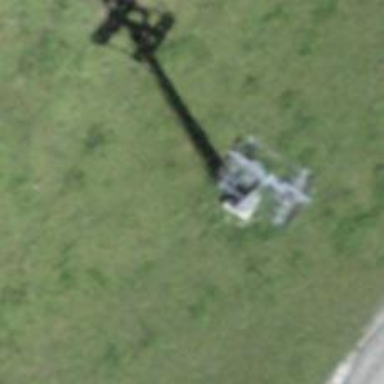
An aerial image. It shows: Pylon used for aerialway.